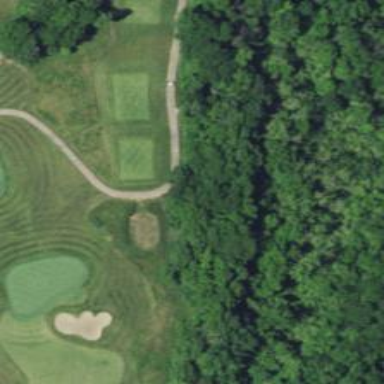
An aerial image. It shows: Path designated for golf carts.